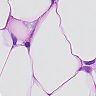
Metastatic tissue present: yes